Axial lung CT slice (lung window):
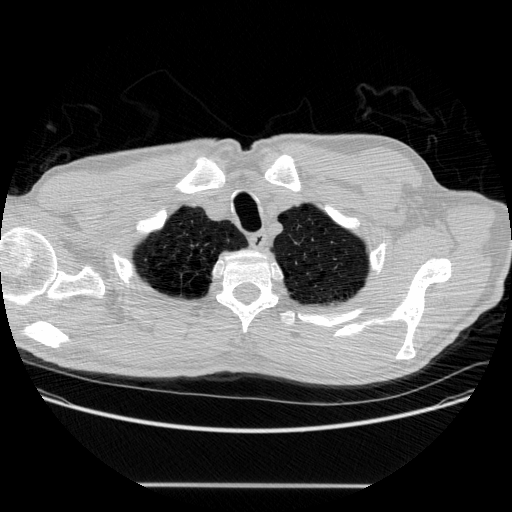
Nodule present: no